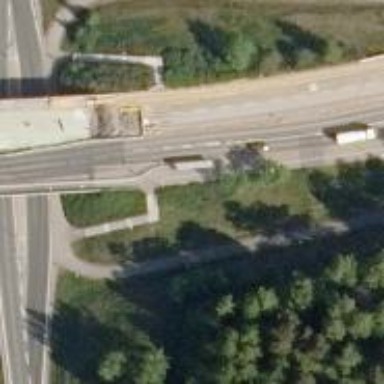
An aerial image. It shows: Secondary road with separate asphalt sidewalk and embankment.